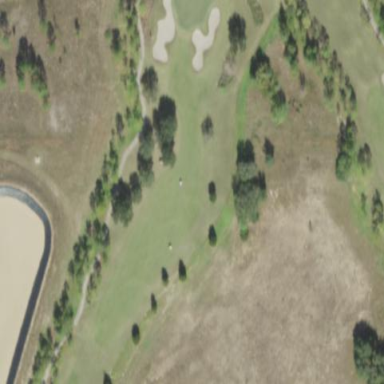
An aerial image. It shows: Golf fairway surrounded by grass.